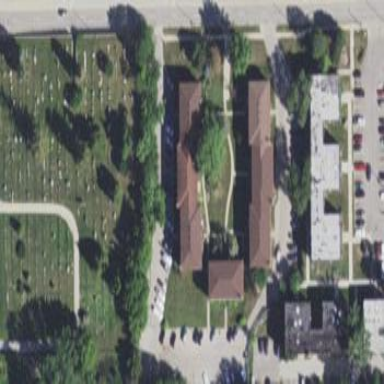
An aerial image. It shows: Cemetery.